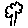
Label: tree